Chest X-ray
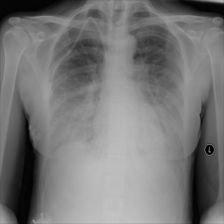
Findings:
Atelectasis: negative
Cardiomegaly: negative
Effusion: negative
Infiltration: negative
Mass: negative
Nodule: negative
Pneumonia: negative
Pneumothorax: negative
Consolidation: negative
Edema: negative
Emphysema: negative
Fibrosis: negative
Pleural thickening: negative
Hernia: negative